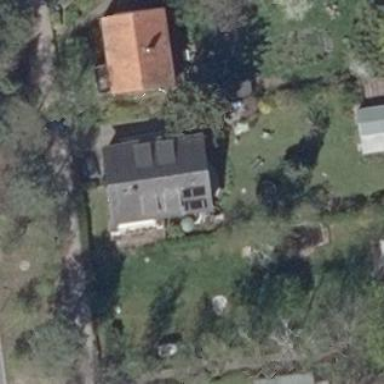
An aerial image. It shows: Simple and straightforward house.